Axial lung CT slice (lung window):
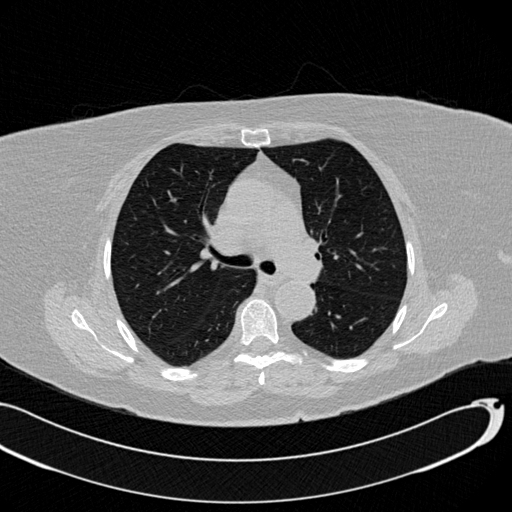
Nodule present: no